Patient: sex F, age 57
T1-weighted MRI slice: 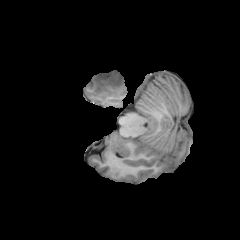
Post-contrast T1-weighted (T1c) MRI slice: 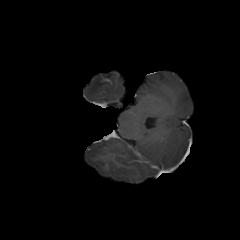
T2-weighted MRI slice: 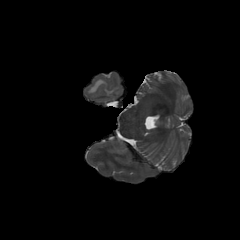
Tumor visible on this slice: yes
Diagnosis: Glioblastoma, IDH-wildtype
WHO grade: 4